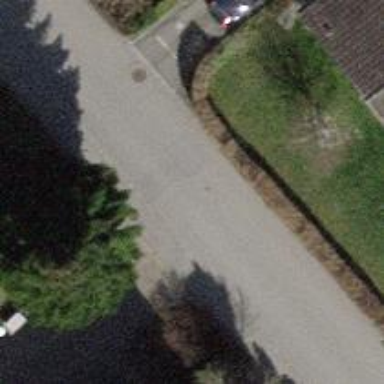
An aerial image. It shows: Hedge barrier.